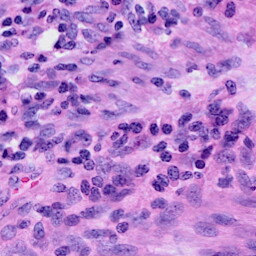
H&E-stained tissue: Cervix